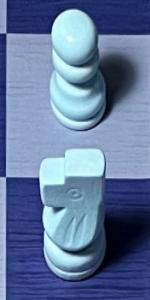
Label: Knight_White